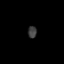
Tissue: lung
Cell type: Epithelial cells
Senescence score: 0.2359
Nuclear area (px): 102
Mean DAPI intensity: 60.284